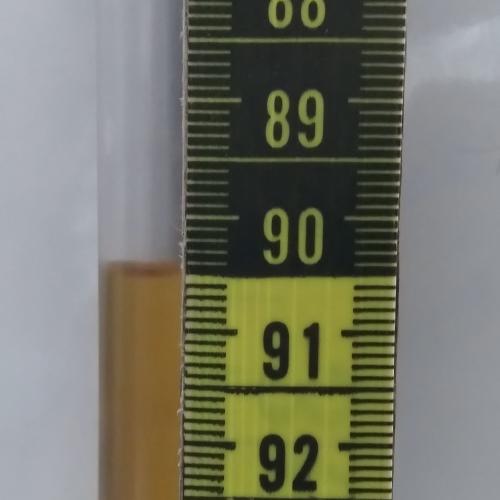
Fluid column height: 90.5 cm